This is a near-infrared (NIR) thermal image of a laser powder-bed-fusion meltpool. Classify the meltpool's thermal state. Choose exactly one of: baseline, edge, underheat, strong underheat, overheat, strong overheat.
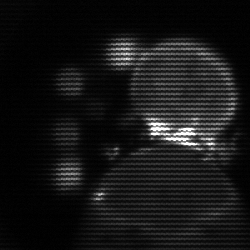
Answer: edge